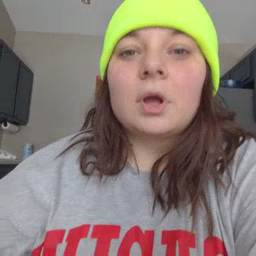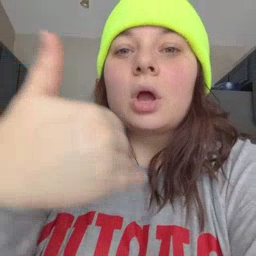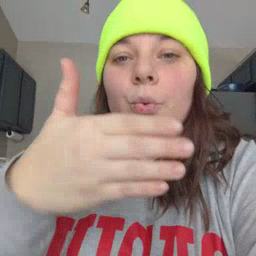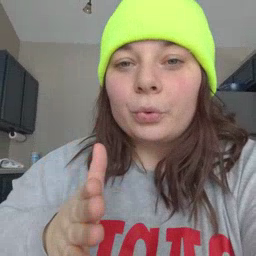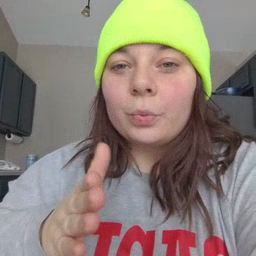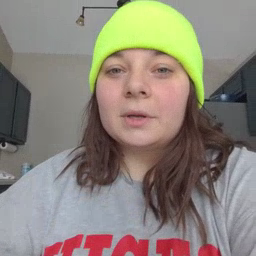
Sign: room